Question: I am using glmnet package to get following graph from mtcars dataset (regression of mpg on other variables):
'''
library(glmnet)
fit = glmnet(as.matrix(mtcars[-1]), mtcars[,1])
plot(fit, xvar='lambda')
'''

How can I add names of variables to each curve, either at beginning of each curve or at its maximal y point (maximum away from x-axis)? I tried and I can add legend as usual but not labels on each curve or at its start. Thanks for your help.
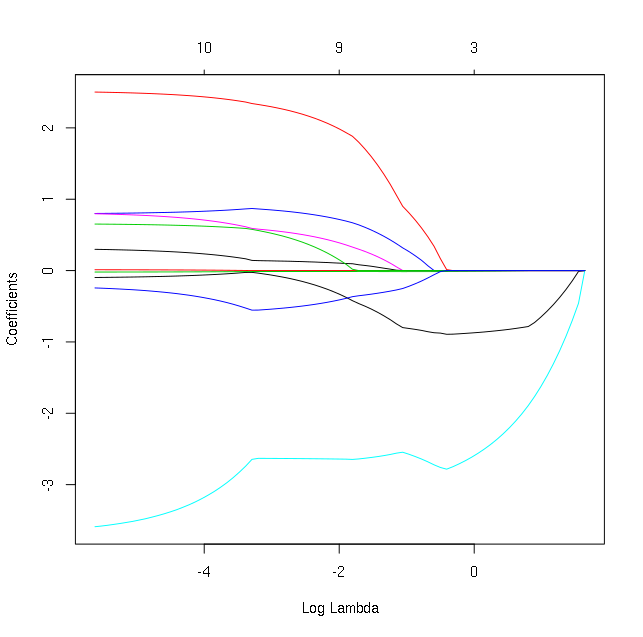
Answer: As the labels are hard coded it is perhaps easier to write a quick function. This is just a quick shot, so can be changed to be more thorough. I would also note that when using the lasso there are normally a lot of variables so there will be a lot of overlap of the labels (as seen in your small example)
'''
lbs_fun <- function(fit, ...) {
L <- length(fit$lambda)
x <- log(fit$lambda[L])
y <- fit$beta[, L]
labs <- names(y)
text(x, y, labels=labs, ...)
}
# plot
plot(fit, xvar="lambda")
# label
lbs_fun(fit)
'''